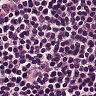
Metastatic tissue present: no